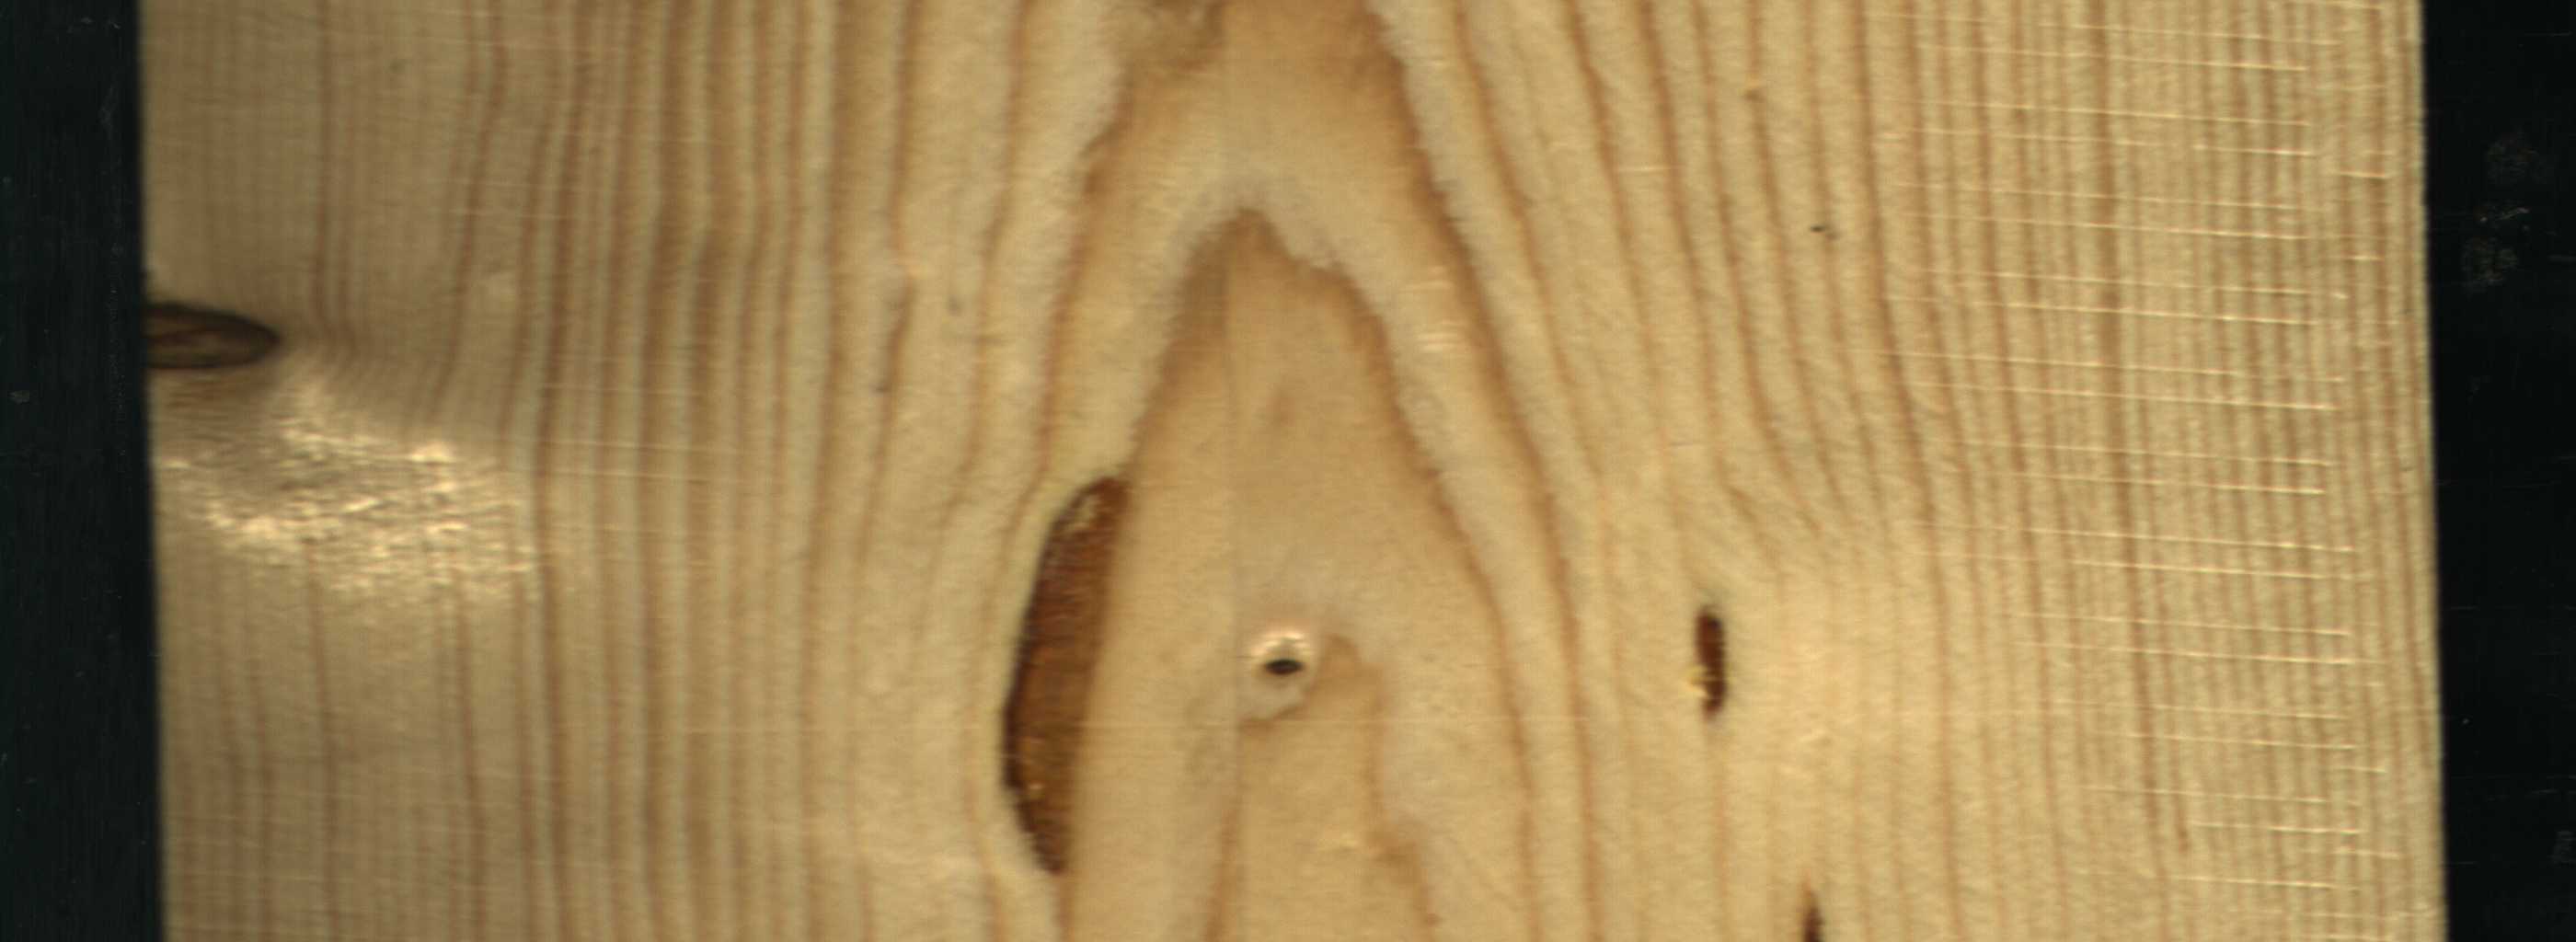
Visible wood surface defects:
resin
resin
resin
Dead_Knot
Dead_Knot